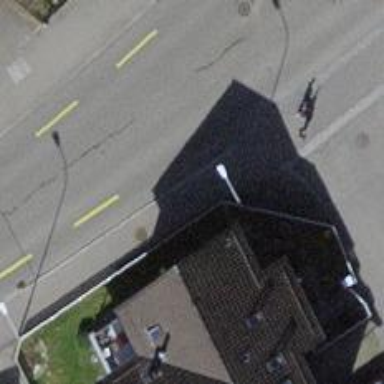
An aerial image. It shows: Asphalt sidewalk.